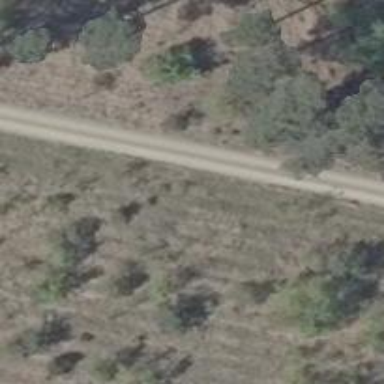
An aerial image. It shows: Sandy track road with grade4 tracktype.